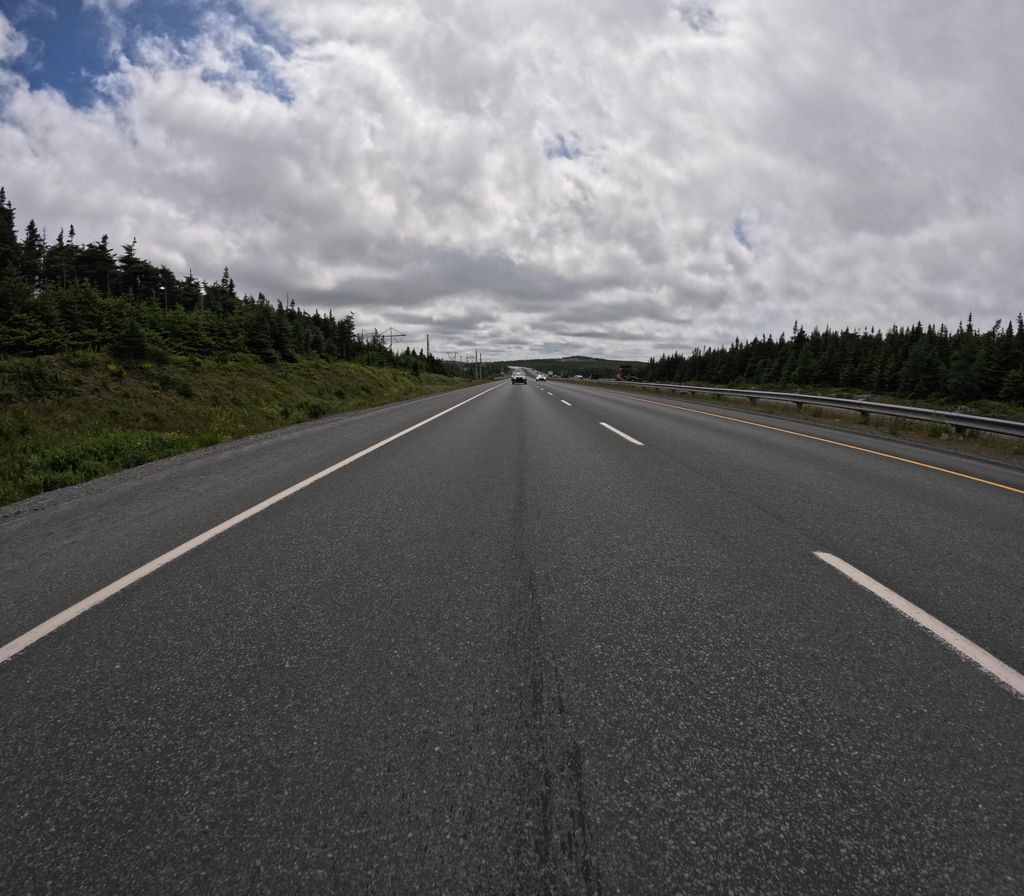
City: st_johns